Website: home-depot
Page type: newsletter-management
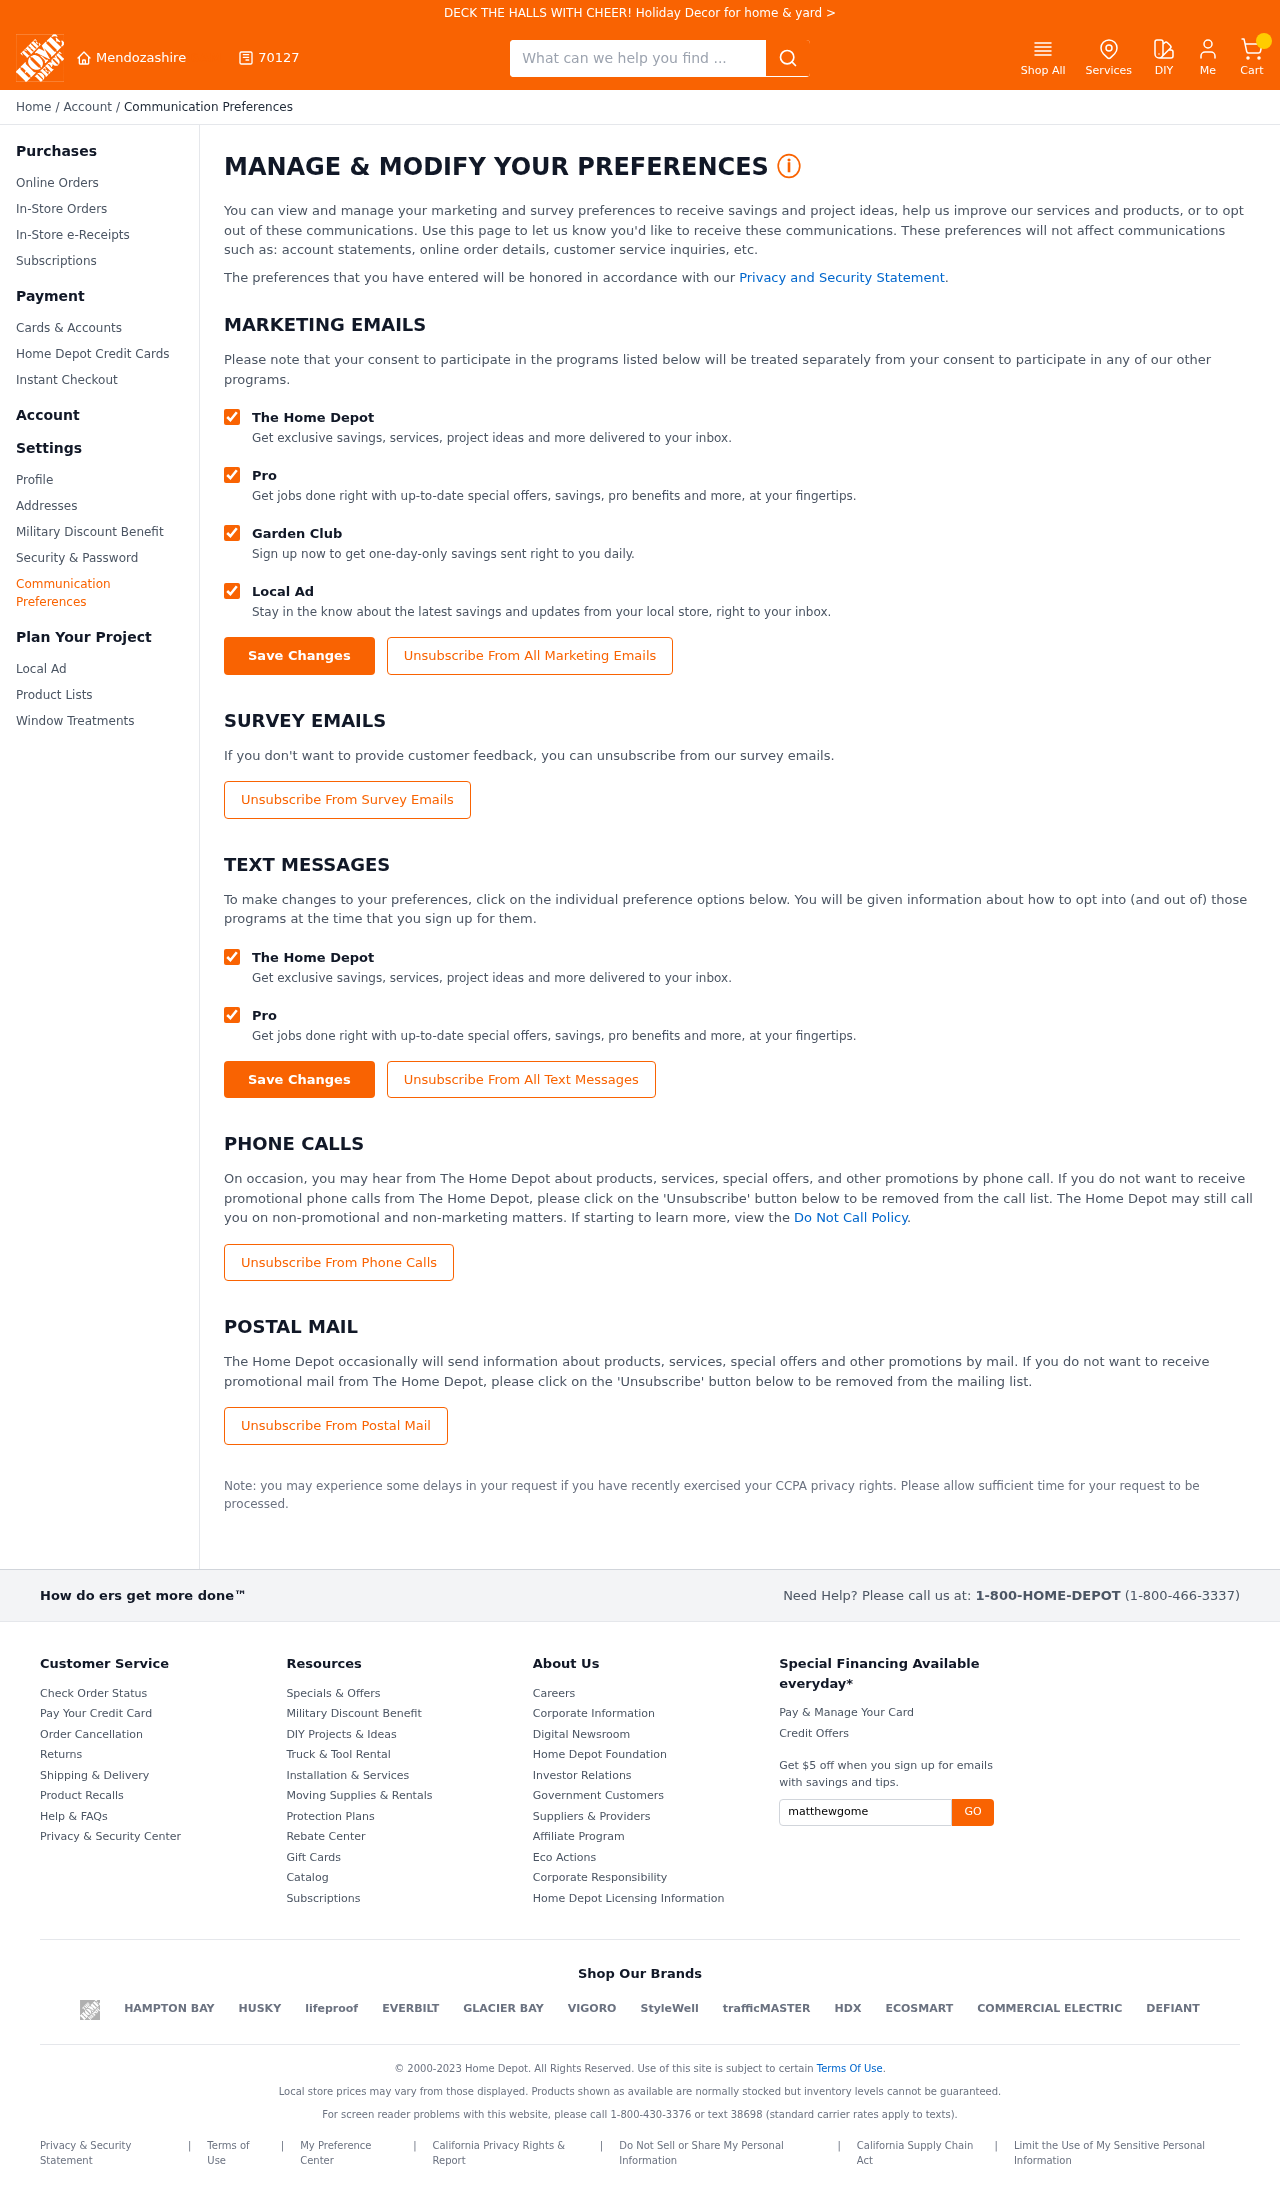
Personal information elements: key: PII_CITY
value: Mendozashire
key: PII_POSTCODE
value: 70127
Search elements: key: HEADER_SEARCH
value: What can we help you find ...